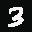
Label: 3